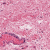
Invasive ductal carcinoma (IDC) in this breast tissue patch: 0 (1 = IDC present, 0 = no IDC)